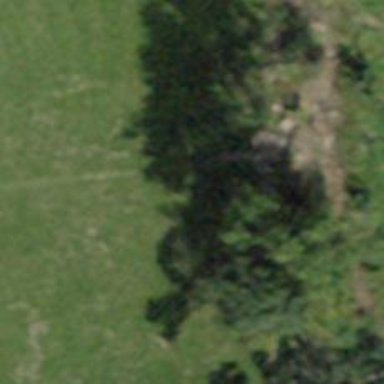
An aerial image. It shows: Brown bench in the vicinity.